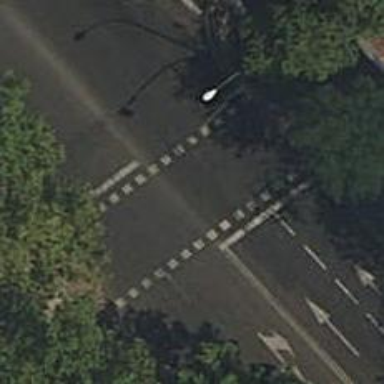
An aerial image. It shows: Road with traffic signals at crossing.